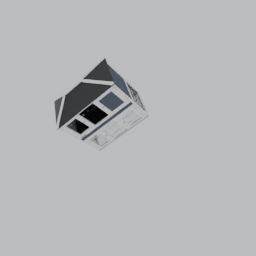
Label: architecture